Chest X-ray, PA view. Patient: 39 years old, sex M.
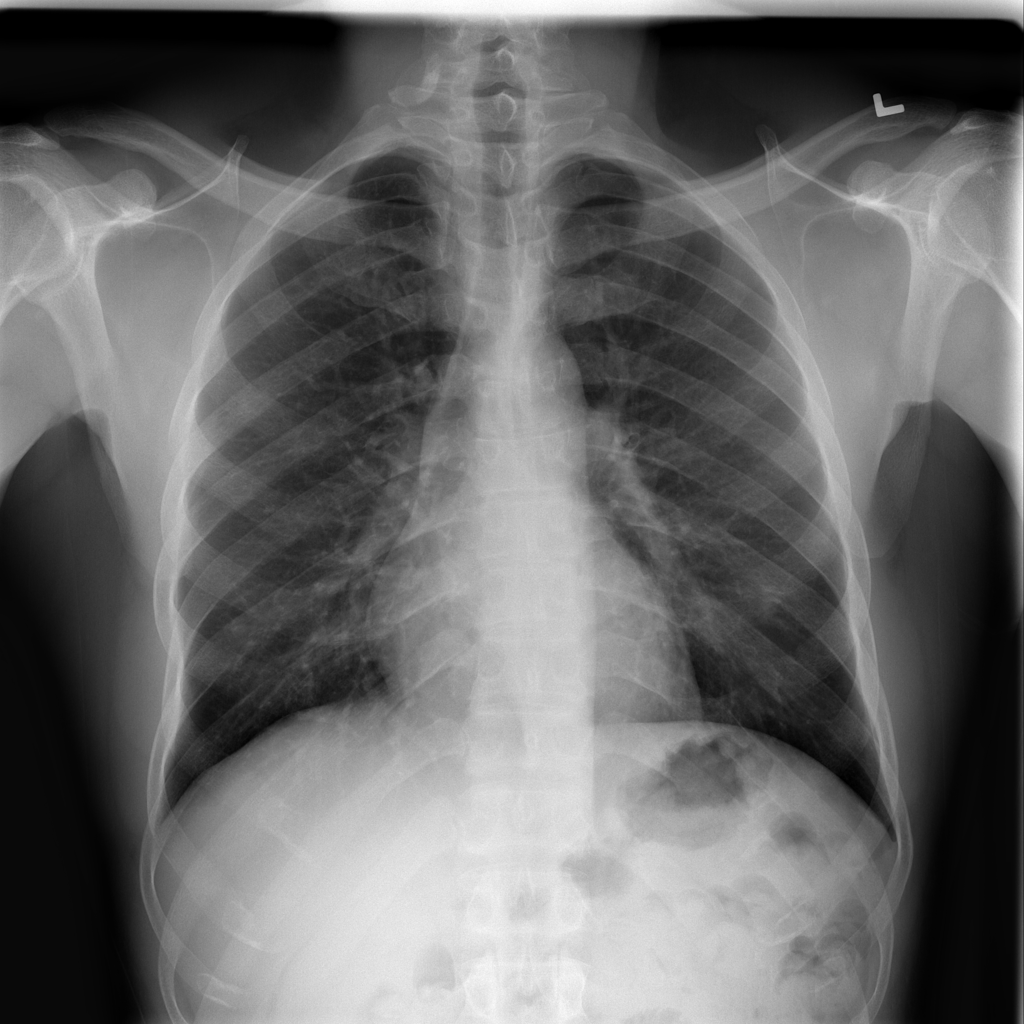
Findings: No Finding